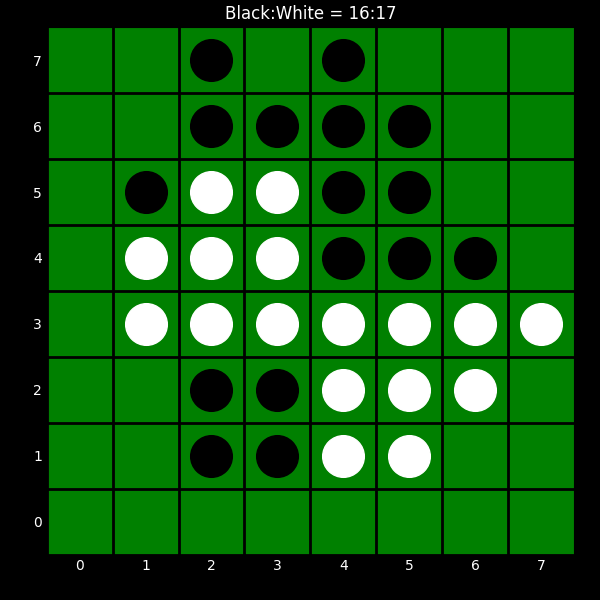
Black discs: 16
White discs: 17